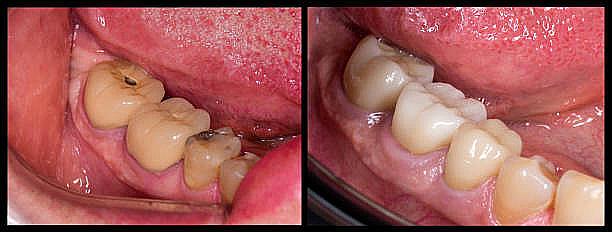
Condition: Gingivitis